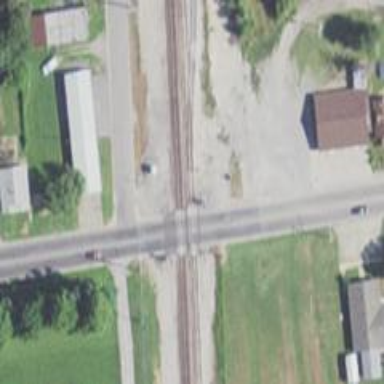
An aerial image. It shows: Level crossing along the railway.